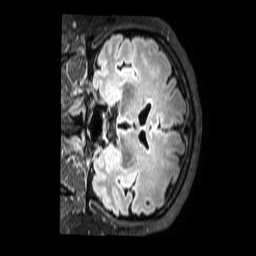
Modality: FLAIR
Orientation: coronal
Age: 61
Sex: male
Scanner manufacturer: philips
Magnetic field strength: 3 T
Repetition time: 4.8 s
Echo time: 0.2795 s